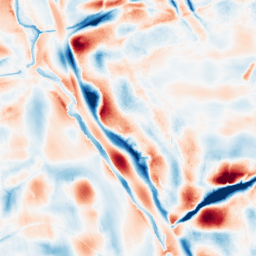
Category: wavelet
Decomposition family: wavelet_biorthogonal
Decomposition parameters: wavelet: bior4.4
level: 5
Upsampling method: bicubic
Upsampling parameters: scale: 4
Upsampling scale: 4